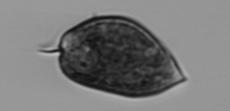
Label: Prorocentrum_micans